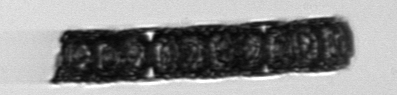
Label: Paralia_sulcata